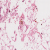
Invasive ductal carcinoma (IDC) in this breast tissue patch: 0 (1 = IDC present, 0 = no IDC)